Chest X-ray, PA view. Patient: 49 years old, sex M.
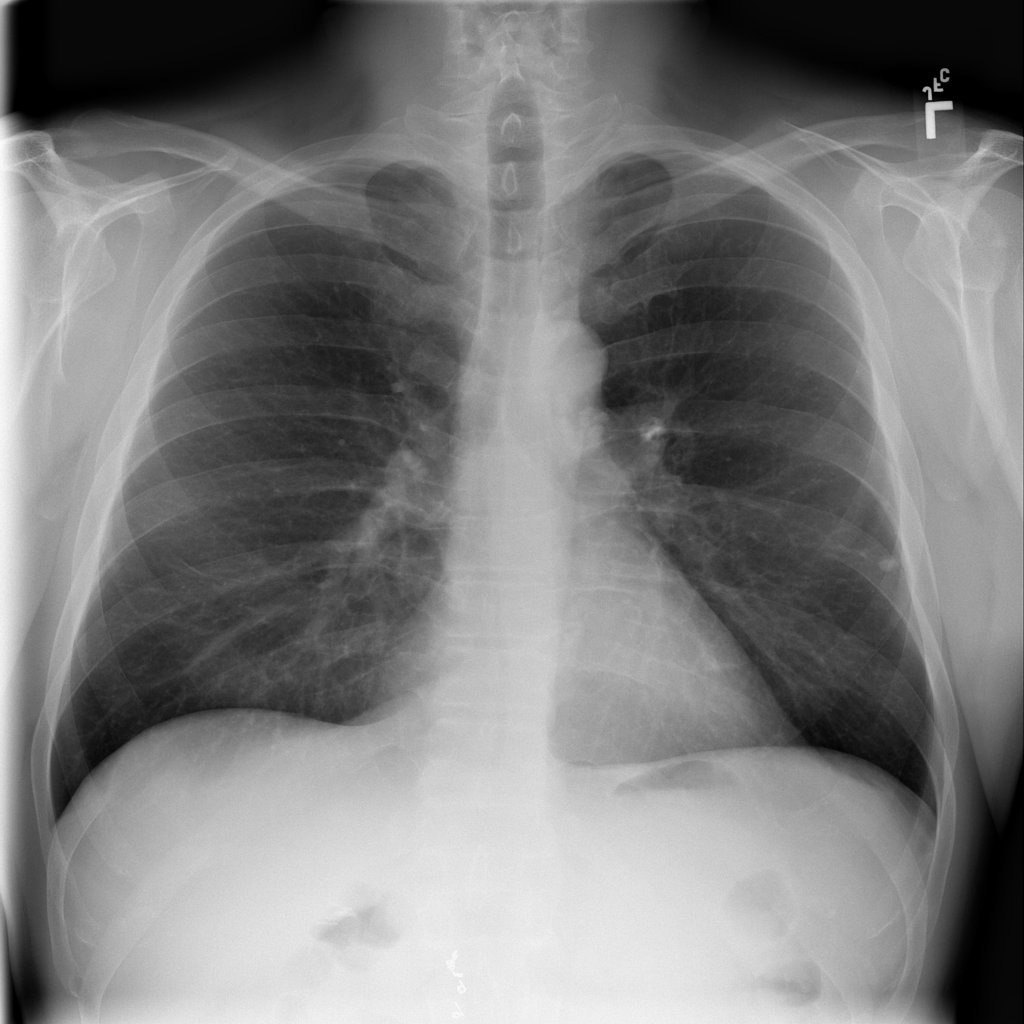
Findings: Nodule